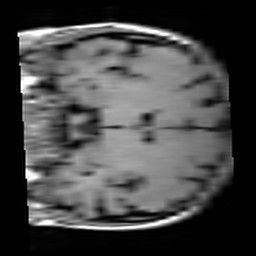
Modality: T1w
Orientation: coronal
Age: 36
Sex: female
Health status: healthy
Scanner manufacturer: siemens
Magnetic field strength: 3 T
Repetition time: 4.1 s
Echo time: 0.0085 s